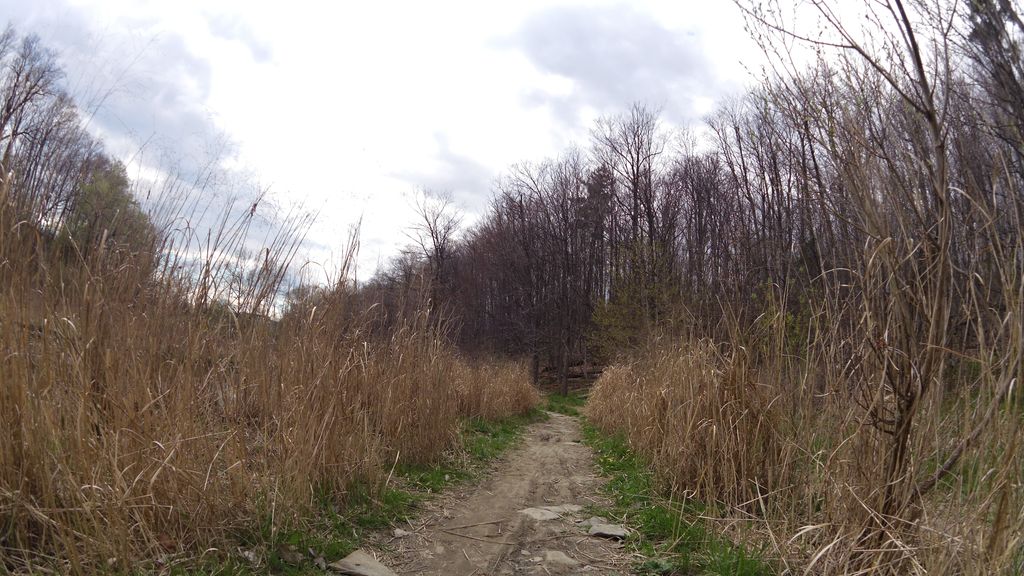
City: toronto